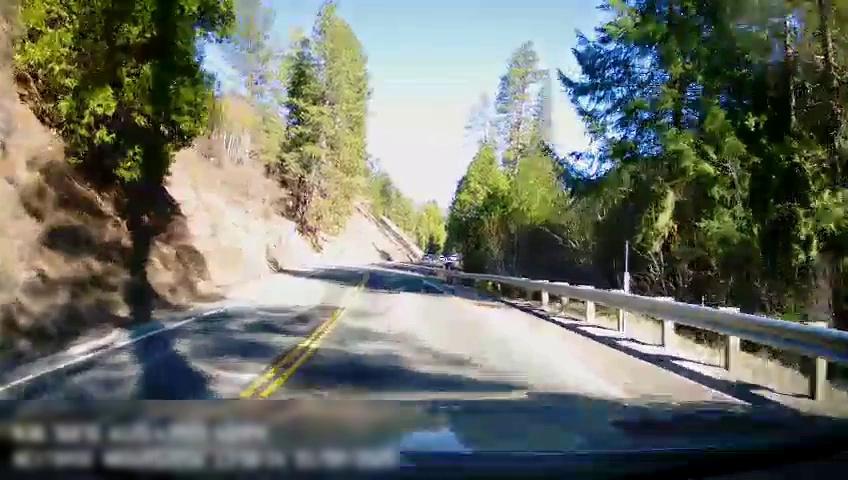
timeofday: Day
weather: Sunny
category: Drivable Space
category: Lanes | Alternate Lane
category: Lanes | Opposite Lane
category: Lanes | Current Lane
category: Lanes | Opposite Lane